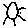
Label: sun